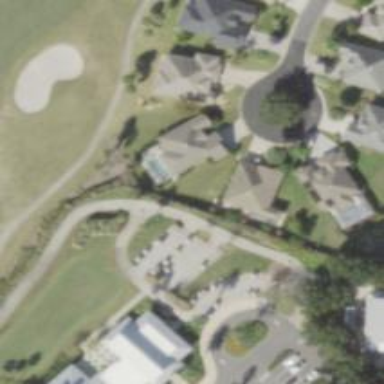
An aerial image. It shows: Path designated for golf carts.